Aerial crown-view tile of a tropical tree (Barro Colorado Island, Panama), acquired 20240813:
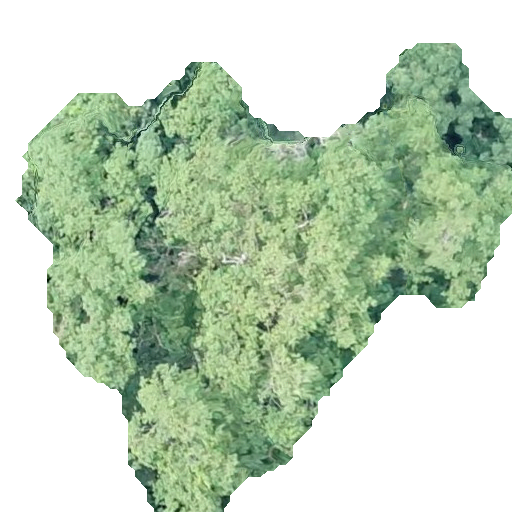
Species: Terminalia oblonga
GBIF accepted scientific name: Terminalia oblonga
Crown area: 214.849 m²